Field crop: tomato
Growth stage: 1
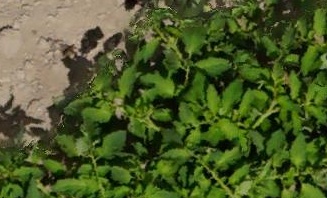
Species: tomato